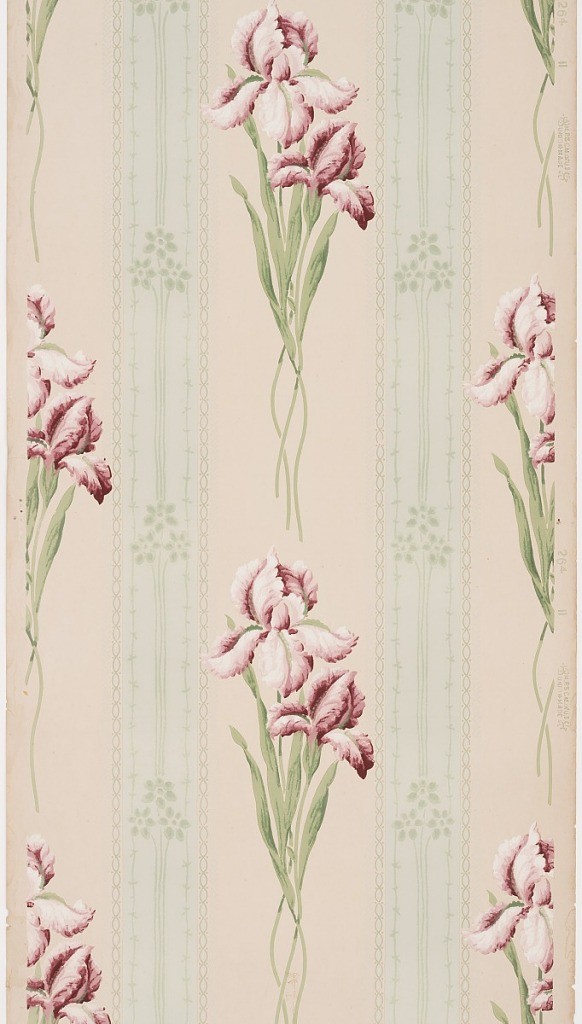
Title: Sidewall
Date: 1905–1915
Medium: Machine-printed paper
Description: Floral stripe pattern with iris flowers on stems alternating with green stripe containing petite floral motifs strung together.